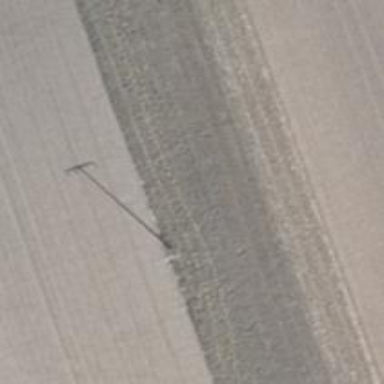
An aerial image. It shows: Minor power line.